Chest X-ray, PA view. Patient: 62 years old, sex M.
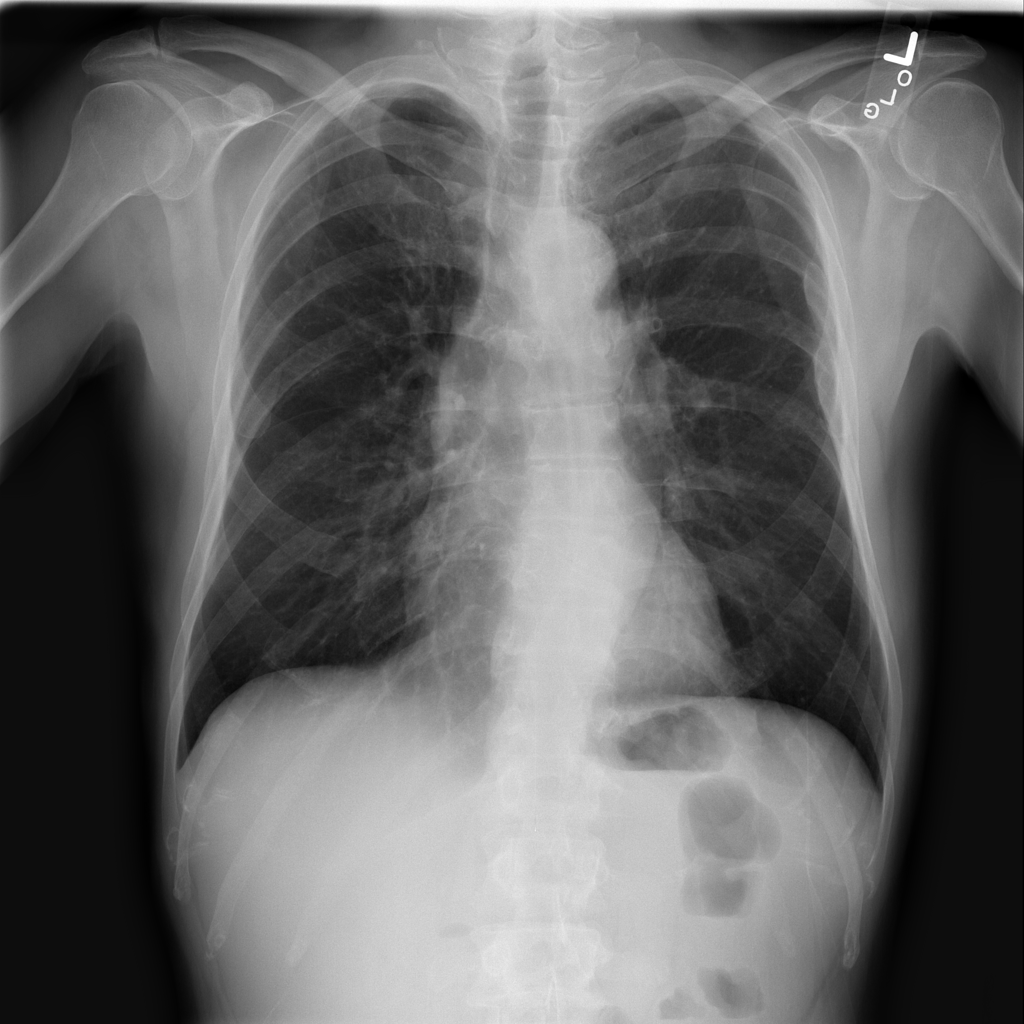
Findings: No Finding